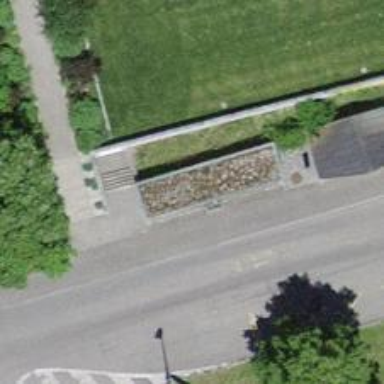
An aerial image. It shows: Bicycle parking facility.